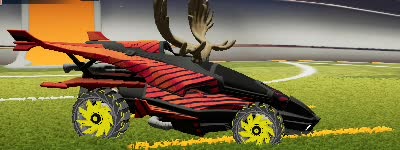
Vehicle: aftershock